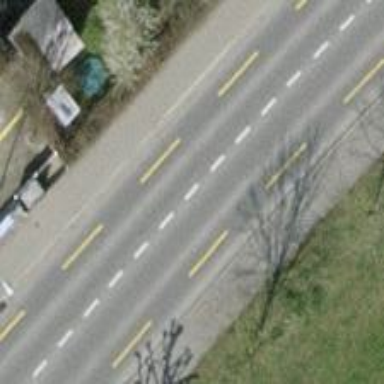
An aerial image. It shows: Tertiary road with sidewalks on both sides and lanes designated for bicycles in both directions.